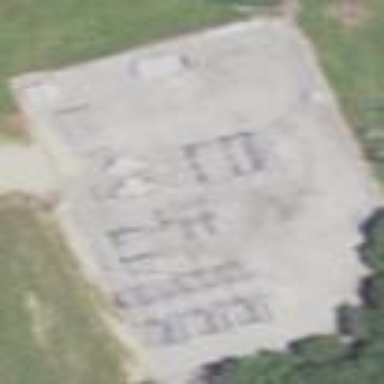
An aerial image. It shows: Distribution level power substation enclosed by fence.